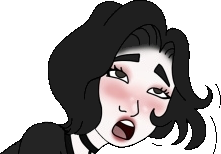
Label: 5_Doomer_Girl